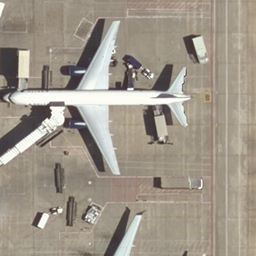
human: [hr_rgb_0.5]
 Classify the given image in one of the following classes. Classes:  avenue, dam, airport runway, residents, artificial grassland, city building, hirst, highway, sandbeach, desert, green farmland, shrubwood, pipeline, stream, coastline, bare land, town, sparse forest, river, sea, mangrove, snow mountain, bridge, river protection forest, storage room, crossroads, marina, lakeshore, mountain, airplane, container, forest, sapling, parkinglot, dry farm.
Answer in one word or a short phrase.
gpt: airplane